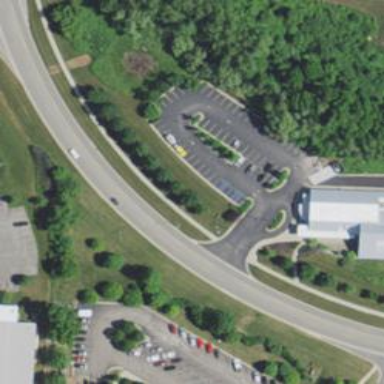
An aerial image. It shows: Paved parking area.